Question: I want to create a sketch as given in the picture;

Is it possible to create A4 size sketch for certain screen size and resolution. If so how can I calculate values for this. Because as you know processing uses size() method for that and values for size is pixels not cm or mm.
Thus, I want to draw 8 cm lines and whenever user clicks on some point on line processing will show distance to center point (red dot) in cm. I can do these things in pixel wise.However I don't how can I convert these values to cm or mm.
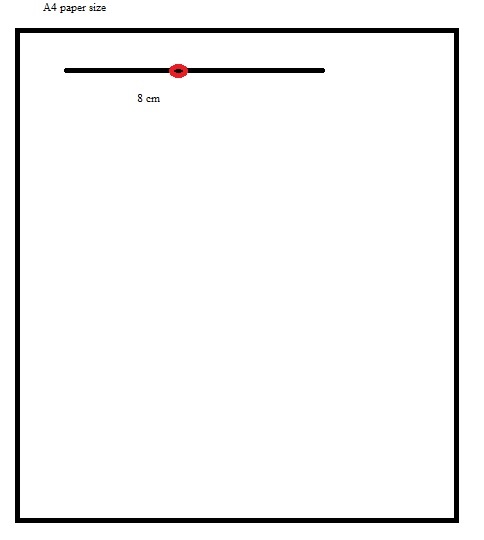
Answer: This code appears to work (returns dpi):
'''
import java.awt.Toolkit;
int resolution = Toolkit.getDefaultToolkit().getScreenResolution();
System.out.println(resolution);
'''
However, <URL> suggests it is unreliable. If you only want to run it on a single monitor, then you could calculate it manually:
'''
processing width = horizontal resolution(#pixels) / screen width(cm) * page width(cm)
processing height = vertical resolution(#pixels) / screen height(cm) * page height(cm)
'''
EDIT: Here's a function to convert a distance in centimeters to # of pixels:
'''
int cmToPixels(float cm){
// this is a constant based on your screen's dimensions
// my monitor is 1366x768
int horizontalScreenResolution = 1366;
// this is the actual width of your screen in cm
int screenWidth = 32;
// NOTE: because pixels/cm should be the same vertically and horizontally,
// you could do the vertical equivalents for the above two constants.
return cm * horizontalScreenResolution / screenWidth;
}
'''
The idea is that you divide the total number of pixels by the distance they take up, giving you pixels per cm. Then, you multiply by the number of cm that you want your line to be, and it gives you the pixels to make the line.